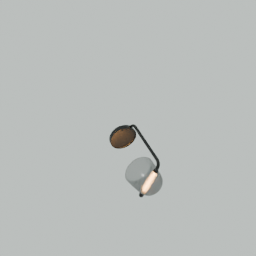
Label: lighting